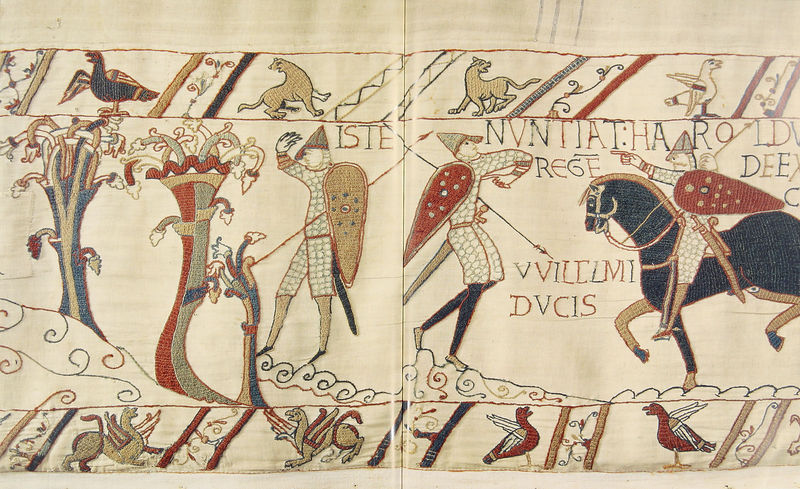
Titel: Teppich von Bayeux
Institution: Bayeux, Städtisches Museum
Schlagwörter: hand, kampf, kämpfer, mann, vogel, weiß, bäume, männer, schwarz, rot, tiere, muster, teppich, stickerei, pferd, schrift, zug, krieg, schlacht, soldaten, verzierung, schild, schilder, waffen, helm, ritter, wappen, löwen, eroberung, löwe, speer, katzen, textil, symbole, latein, iste, rege, v, bayeux, hastings, schiold